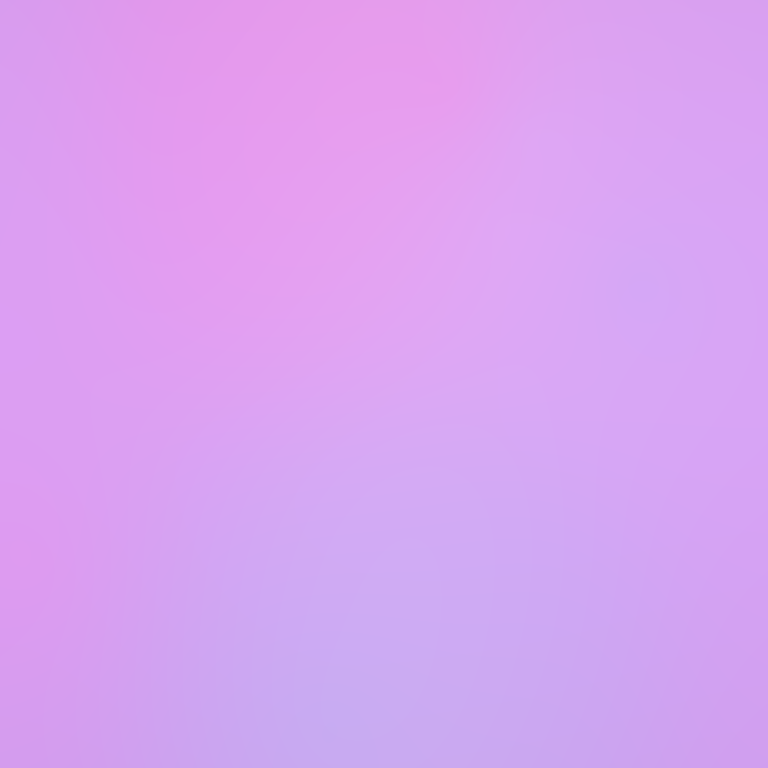
Abstract light effect, smooth gradient from soft pink to light purple, calm atmosphere, diffuse light, no room, no furniture, no objects.